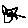
Label: cat